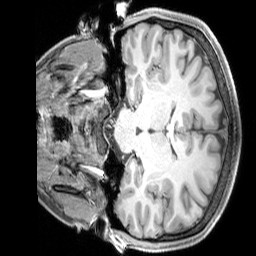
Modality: T1w
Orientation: coronal
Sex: female
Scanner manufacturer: siemens
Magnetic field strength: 3 T
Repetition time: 2.3 s
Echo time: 0.00226 s